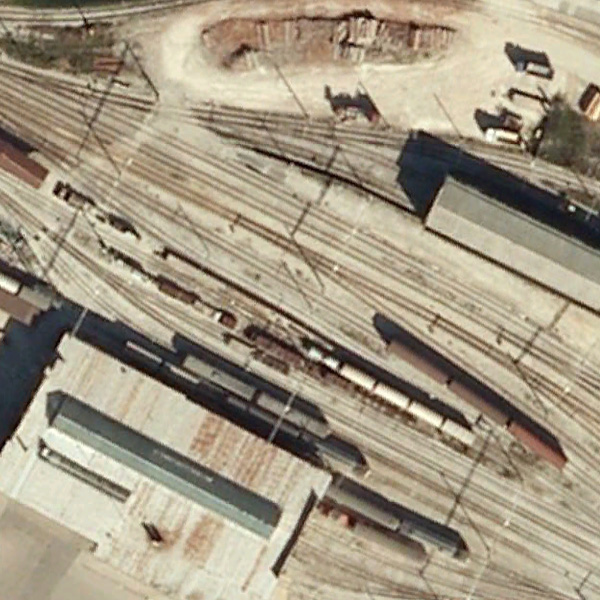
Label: RailwayStation